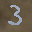
Label: 3